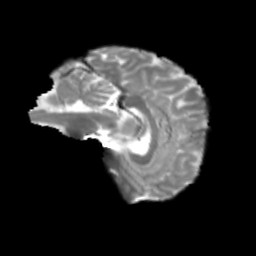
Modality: T2w
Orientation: sagittal
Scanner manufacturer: siemens
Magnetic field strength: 3 T
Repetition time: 4 s
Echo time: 0.0594 s